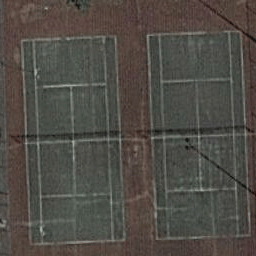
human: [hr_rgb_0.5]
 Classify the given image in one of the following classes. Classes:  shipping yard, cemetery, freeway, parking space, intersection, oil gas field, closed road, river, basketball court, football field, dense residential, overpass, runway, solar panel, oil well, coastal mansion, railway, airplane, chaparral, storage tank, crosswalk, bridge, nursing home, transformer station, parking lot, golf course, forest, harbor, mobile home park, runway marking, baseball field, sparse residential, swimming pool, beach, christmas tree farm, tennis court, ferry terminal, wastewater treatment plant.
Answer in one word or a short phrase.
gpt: tennis court